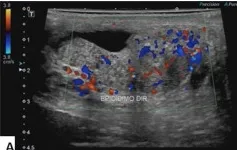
Ultrasound image showing a diffuse increase in the dimensions of the
right epididymis and diffuse altered echotexture, with an increase in
vascularization according to color Doppler mapping, compatible with
epididymitis.
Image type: radiology (ultrasound)